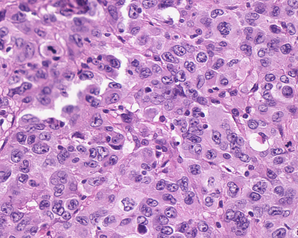
Tumor epithelial tissue: yes
Tumor-associated stroma tissue: no
Normal tissue: no